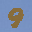
Label: 9